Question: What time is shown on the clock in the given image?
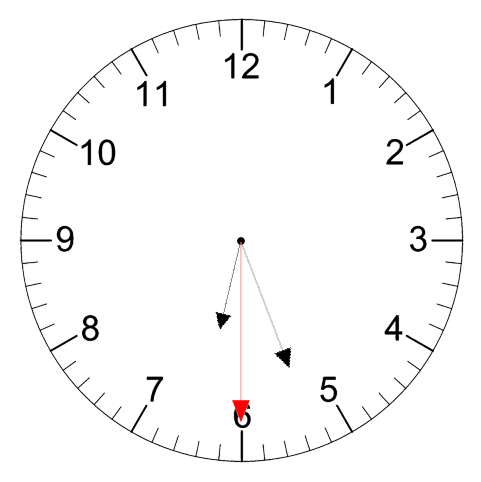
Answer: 06:26:30